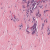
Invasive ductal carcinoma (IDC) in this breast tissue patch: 1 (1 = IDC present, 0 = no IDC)